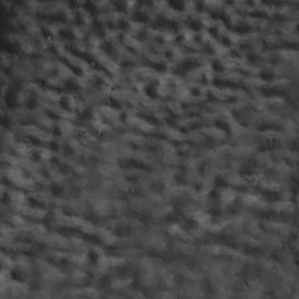
Label: non_frost